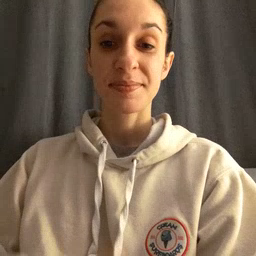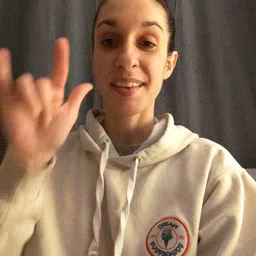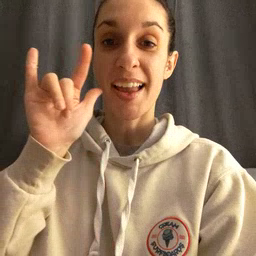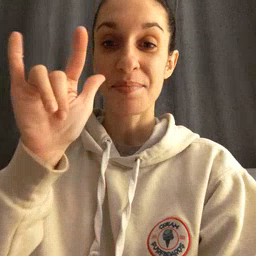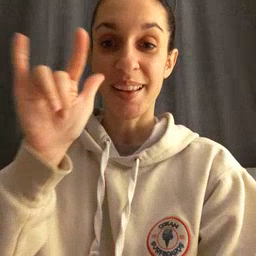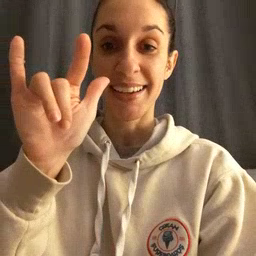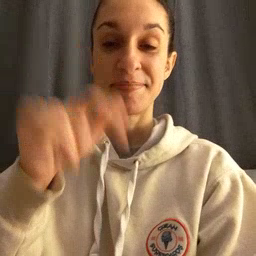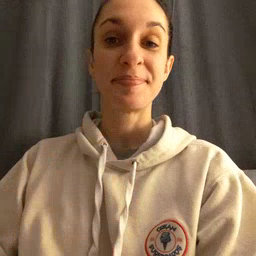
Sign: airplane